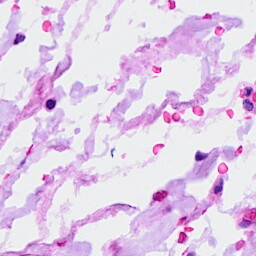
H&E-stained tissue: Ovarian